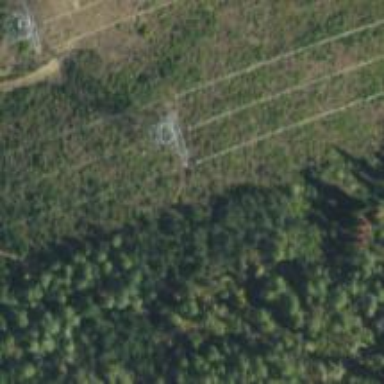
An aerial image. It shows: Power tower.